Question: i have made a sample servlet program and on compiling it is giving error. Error says that none of my included packages exists. following is both my servlet class and errors.
:
> .;C:\Program
Files\Java\jdk1.7.0_45in;D:pache-tomcat-7.0.37\lib\servlet-api.jar;D:pache-tomcat-7.0.37\lib\jsp-api;
> %SystemRoot%\system32;%SystemRoot%;%SystemRoot%\System32\Wbem;%SYSTEMROOT%\System32\WindowsPowerShell1.0\;C:\Program
Files (x86)\Intel\OpenCL SDK.0in+;C:\Program Files
(x86)\Intel\OpenCL SDK.0ind;C:\Program
Files\Java\jdk1.7.0_45in;D:pache-tomcat-7.0.37in
'''
import javax.servlet.*;
import javax.servlet.http.*;
import javax.io.*;
public class Ch1Servlet extends HttpServlet
{
public void doGet (HttpServletRequest request , HttpServletResponse response) throws IOException
{
PrintWriter out = response.getWriter();
java.util.Date today = new java.util.Date();
out.prtinln( "<html> " + "<body> " +
"<h1 align = center> HF's chapter1 servlet <h1>"
+ "<br>" +today+ "</body> " + "</html>"
) ;
}
}
'''

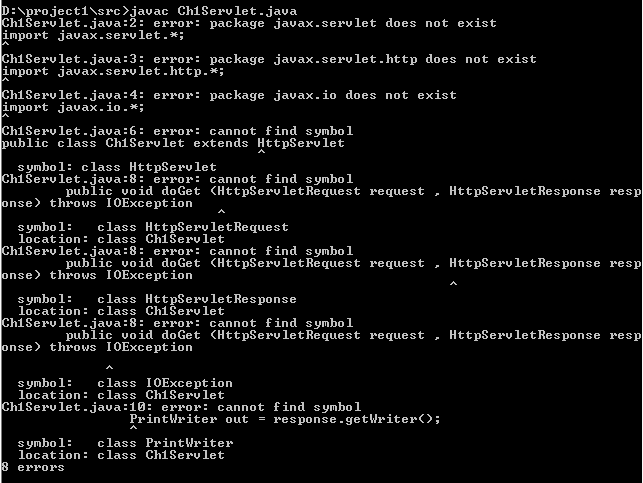
Answer: There was one error :
i have written -- >
'''
import javax.io.*;
'''
it should be -- >
'''
import java.io.*;
'''
and rest of the errors got sorted out after i restarted my system.